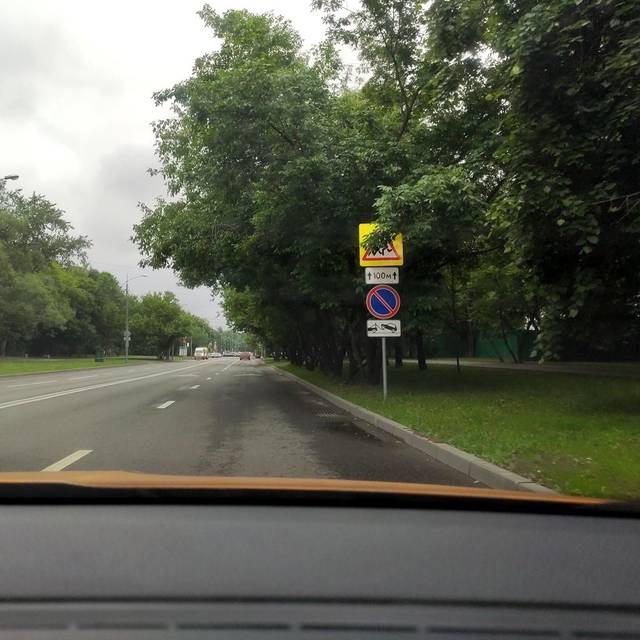
Region: Russia
Coordinates: 55.802, 37.546